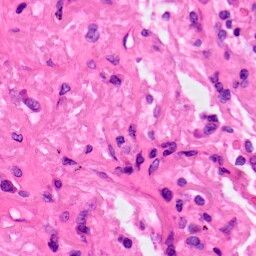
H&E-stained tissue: Lung